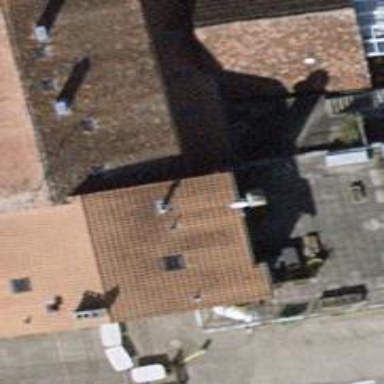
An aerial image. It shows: Restaurant.